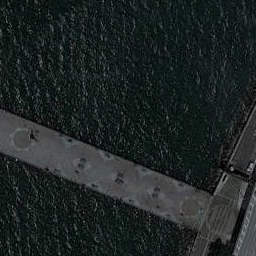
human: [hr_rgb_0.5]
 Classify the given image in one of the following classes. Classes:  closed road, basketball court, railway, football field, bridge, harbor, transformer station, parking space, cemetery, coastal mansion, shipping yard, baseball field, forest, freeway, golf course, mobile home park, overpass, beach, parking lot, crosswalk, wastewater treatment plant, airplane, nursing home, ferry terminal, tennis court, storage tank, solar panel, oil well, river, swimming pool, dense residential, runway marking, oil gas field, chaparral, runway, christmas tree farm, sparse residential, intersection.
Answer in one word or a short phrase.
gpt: bridge